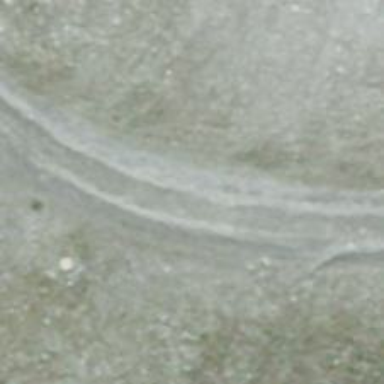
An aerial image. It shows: Gravel track of grade2 quality designated as downhill intermediate difficulty piste.